Brain MRI, t1w sequence, axial 2D slice.
Patient: age 21, sex F, weight 78 kg, height 1.78 m
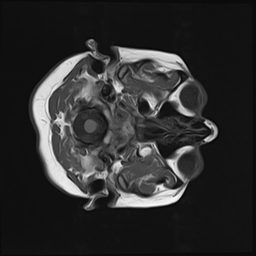